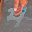
Label: 4